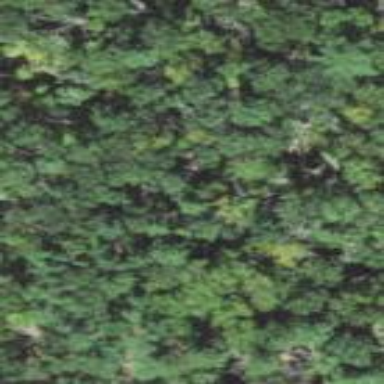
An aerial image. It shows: Mixed leaf woodland.